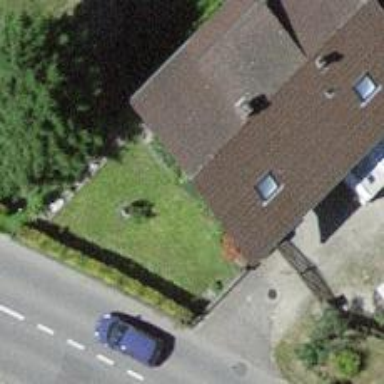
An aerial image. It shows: Residential building.